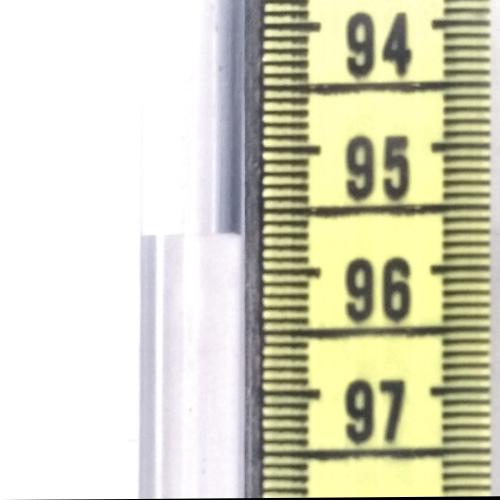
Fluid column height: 95.7 cm